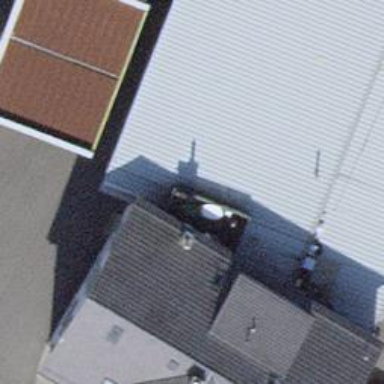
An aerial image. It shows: Car repair shop.